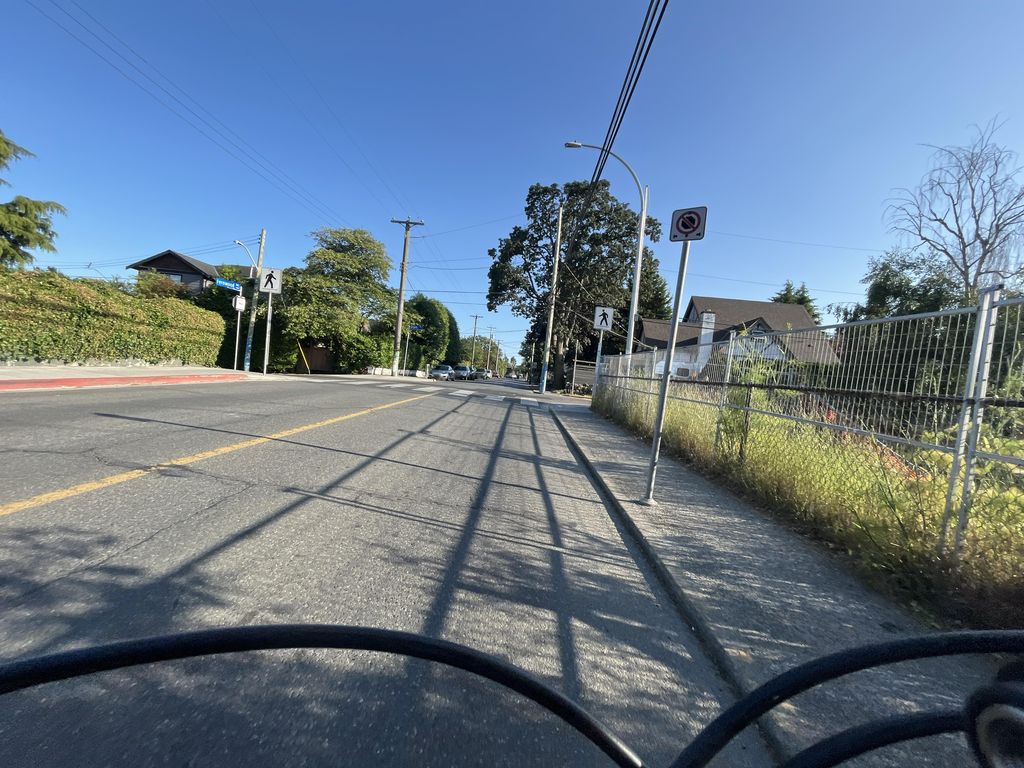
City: victoria